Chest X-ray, PA view. Patient: 64 years old, sex M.
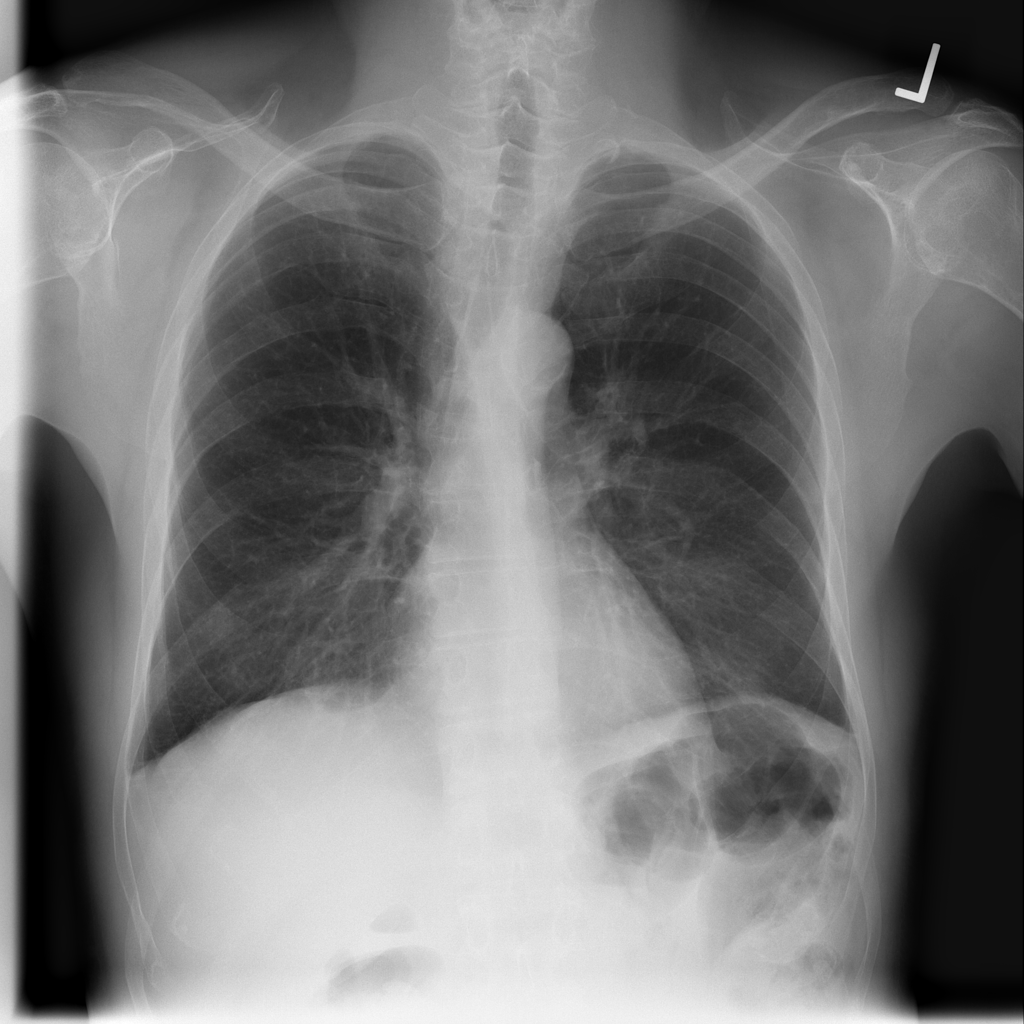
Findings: No Finding